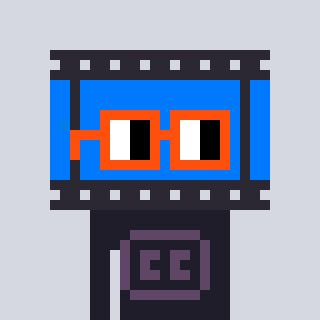
a pixel art character with square orange glasses, a film strip-shaped head and a grayscale-colored body on a cool background